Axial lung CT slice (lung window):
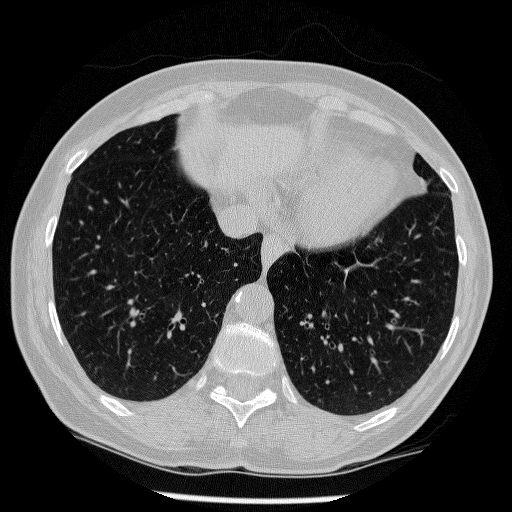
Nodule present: no